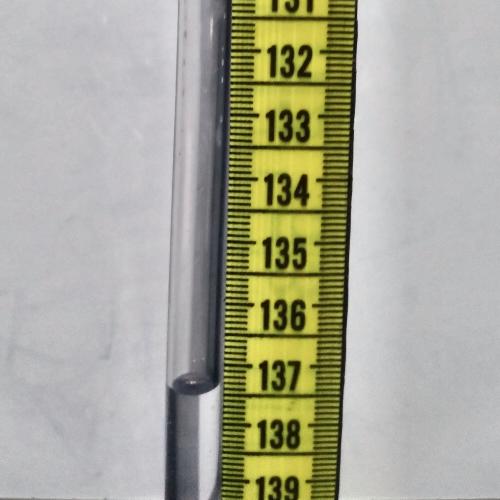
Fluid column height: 137.4 cm